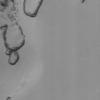
Label: not_dusty